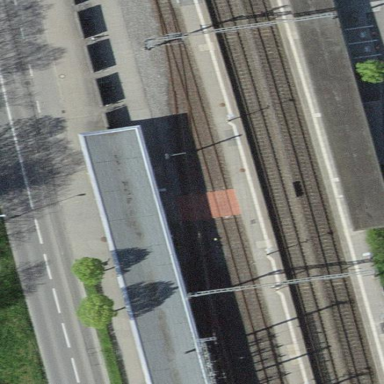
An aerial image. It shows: Close-up view of roof of building.